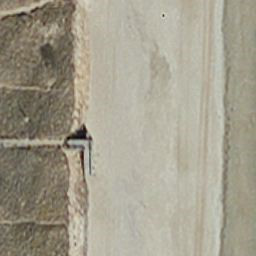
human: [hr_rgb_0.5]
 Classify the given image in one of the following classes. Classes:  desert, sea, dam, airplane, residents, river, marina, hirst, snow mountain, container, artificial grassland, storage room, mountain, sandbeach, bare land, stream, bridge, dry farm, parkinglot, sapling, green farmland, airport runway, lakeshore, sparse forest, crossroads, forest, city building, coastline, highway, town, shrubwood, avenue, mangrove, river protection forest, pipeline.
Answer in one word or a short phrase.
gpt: sandbeach